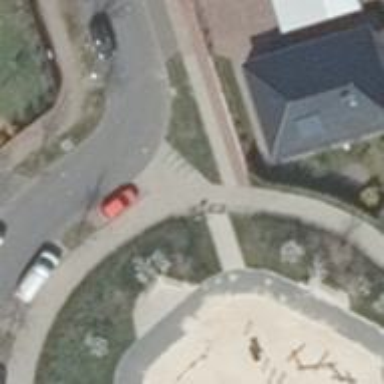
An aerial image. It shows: Sidewalk.